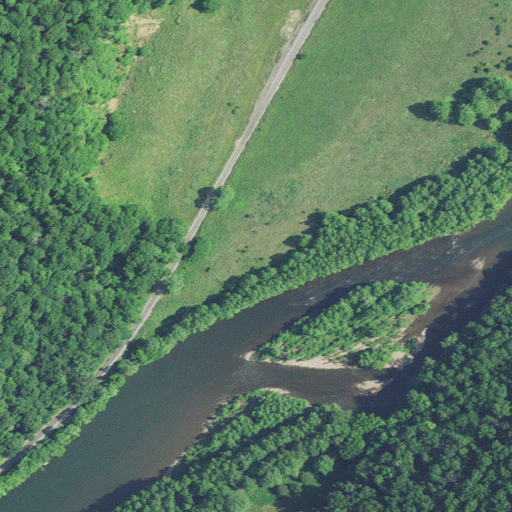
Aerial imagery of valley in West Virginia named The Trough containing deciduous forest, cultivated crops, open water, grassland, pasture, and mixed forest